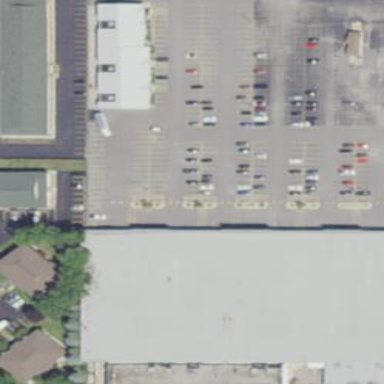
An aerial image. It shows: Retail building.